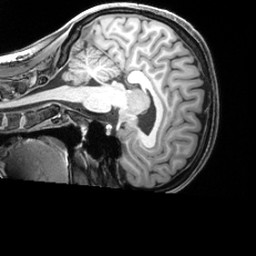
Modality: T1w
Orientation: sagittal